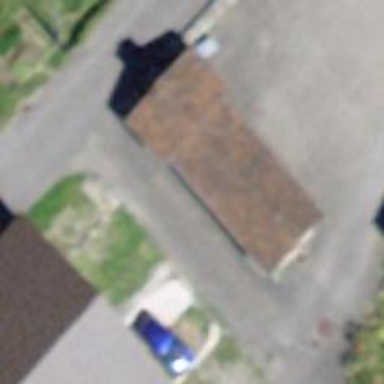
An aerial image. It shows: Post box.